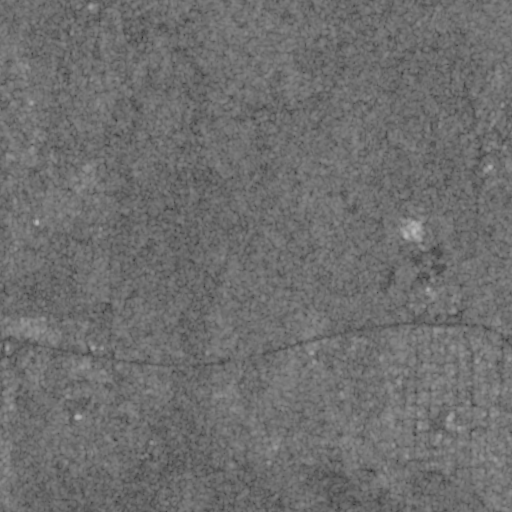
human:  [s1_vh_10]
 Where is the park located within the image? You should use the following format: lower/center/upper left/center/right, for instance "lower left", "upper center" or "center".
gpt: The park is located in the right of the image.
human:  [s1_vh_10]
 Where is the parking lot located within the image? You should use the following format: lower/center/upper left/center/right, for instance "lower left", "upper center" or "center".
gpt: The parking lot is located in the lower right of the image.
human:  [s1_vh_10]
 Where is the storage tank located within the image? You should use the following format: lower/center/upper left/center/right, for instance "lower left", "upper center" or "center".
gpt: The storage tank is located in the right of the image.
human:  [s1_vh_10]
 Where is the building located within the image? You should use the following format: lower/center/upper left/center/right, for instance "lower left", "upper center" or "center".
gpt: The building is located in the right of the image.
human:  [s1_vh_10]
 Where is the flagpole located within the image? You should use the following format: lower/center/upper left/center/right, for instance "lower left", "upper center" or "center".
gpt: The flagpole is located in the upper right of the image.
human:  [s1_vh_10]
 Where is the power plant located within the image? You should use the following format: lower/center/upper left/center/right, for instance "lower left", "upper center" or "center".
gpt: There is no power plant in the image.

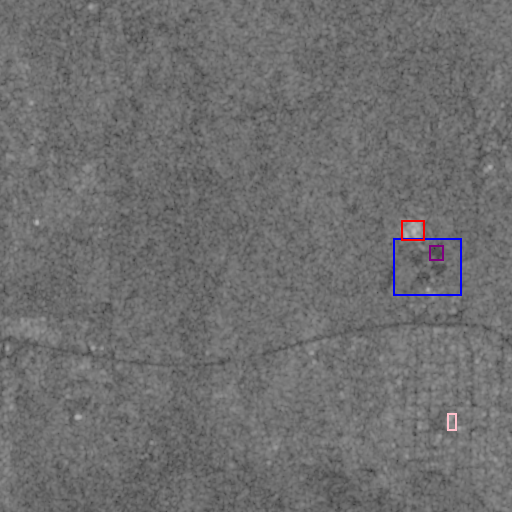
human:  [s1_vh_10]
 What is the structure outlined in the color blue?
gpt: The structure outlined in blue is a park.
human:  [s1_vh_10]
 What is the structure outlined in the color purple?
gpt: The structure outlined in purple is a parking lot.
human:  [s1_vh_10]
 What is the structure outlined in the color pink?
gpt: The structure outlined in pink is a building.
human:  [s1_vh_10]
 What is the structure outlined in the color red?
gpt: The structure outlined in red is a building.
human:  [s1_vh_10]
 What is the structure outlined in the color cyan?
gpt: There is no cyan outline.